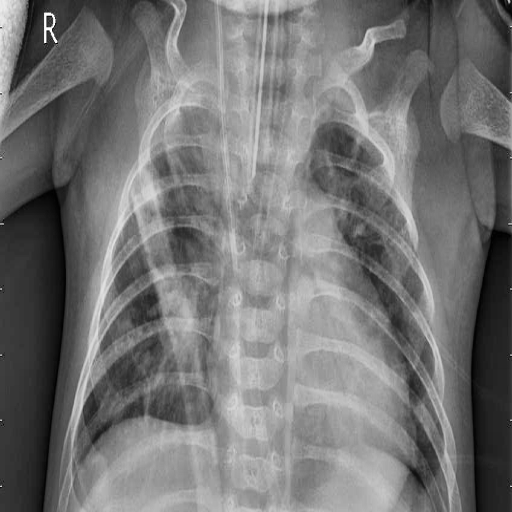
Finding: PNEUMONIA